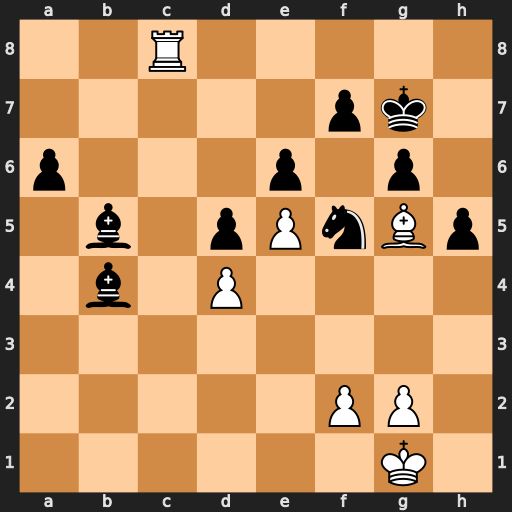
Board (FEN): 2R5/5pk1/p3p1p1/1b1pPnBp/1b1P4/8/5PP1/6K1
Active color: w
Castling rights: -
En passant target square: -
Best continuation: Bf6+ Kh7 Rh8#